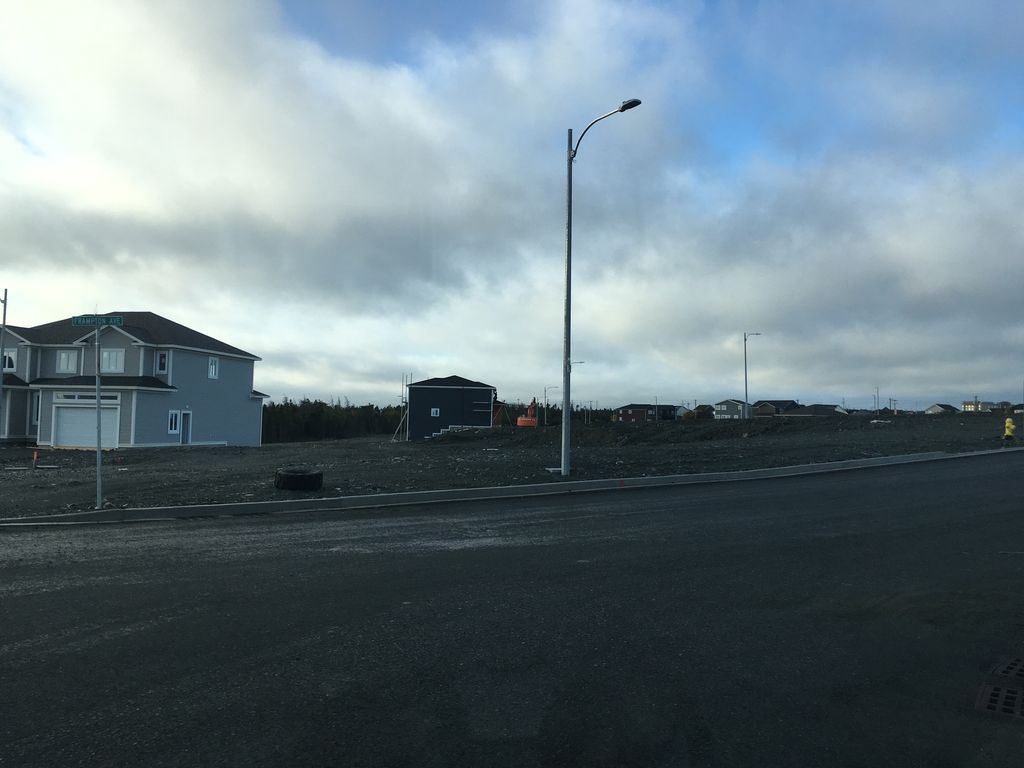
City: st_johns